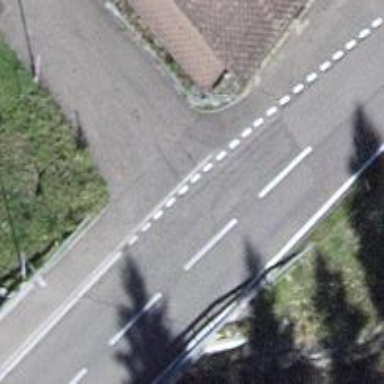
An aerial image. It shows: Tertiary road with asphalt surface.